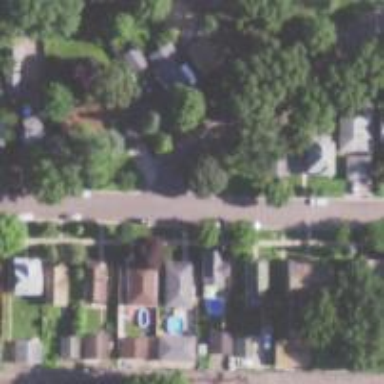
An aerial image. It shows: Residential road with sidewalk on the left.